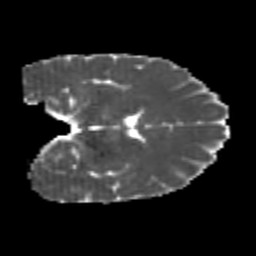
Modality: MD
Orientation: coronal
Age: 23
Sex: male
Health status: healthy
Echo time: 0.074 s